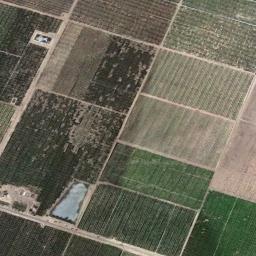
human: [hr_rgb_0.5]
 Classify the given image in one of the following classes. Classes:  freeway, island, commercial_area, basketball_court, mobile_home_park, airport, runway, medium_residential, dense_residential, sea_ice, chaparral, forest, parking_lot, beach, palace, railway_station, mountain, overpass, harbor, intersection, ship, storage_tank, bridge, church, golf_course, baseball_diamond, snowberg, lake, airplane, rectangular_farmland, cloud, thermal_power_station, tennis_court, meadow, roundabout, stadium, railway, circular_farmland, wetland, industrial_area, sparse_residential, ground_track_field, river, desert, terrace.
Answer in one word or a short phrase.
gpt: rectangular_farmland